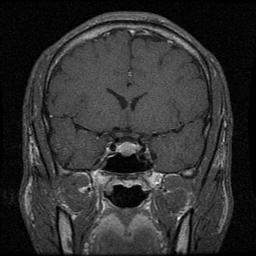
Label: pituitary